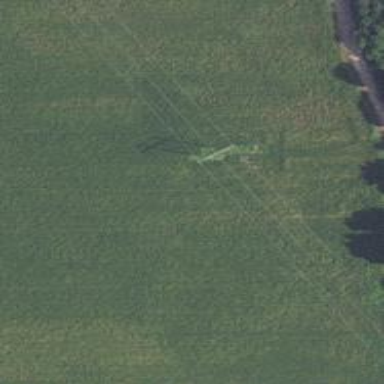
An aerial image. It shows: H-frame designed tower for power lines.